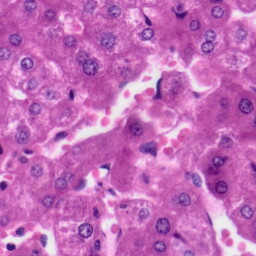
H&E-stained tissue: Liver